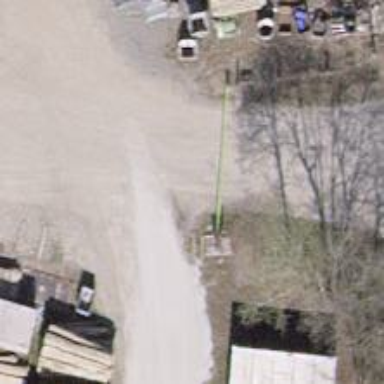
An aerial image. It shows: Lift gate barrier.